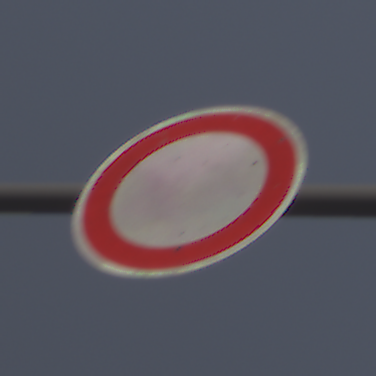
Verkehrszeichen: VerbotFahrzeugeAllerArt
Umgebung: Outdoor, Nature
Tageszeit: SunriseSunset
Wetter: Overcast
Licht: Natural
Jahreszeit: NotSpecified
Kontrast: LowContrast